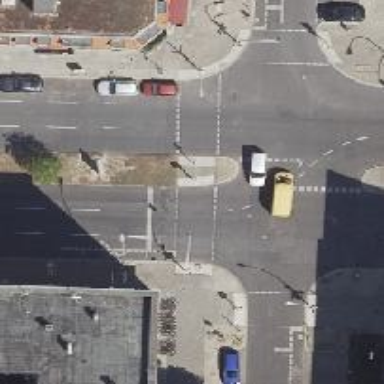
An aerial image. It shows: Footway located on traffic island.